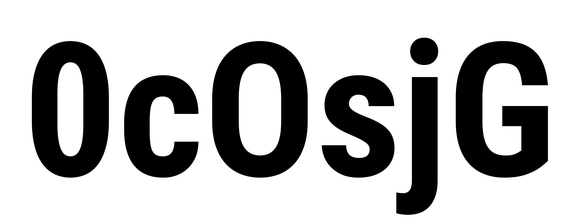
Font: Roboto_Condensed_Bold